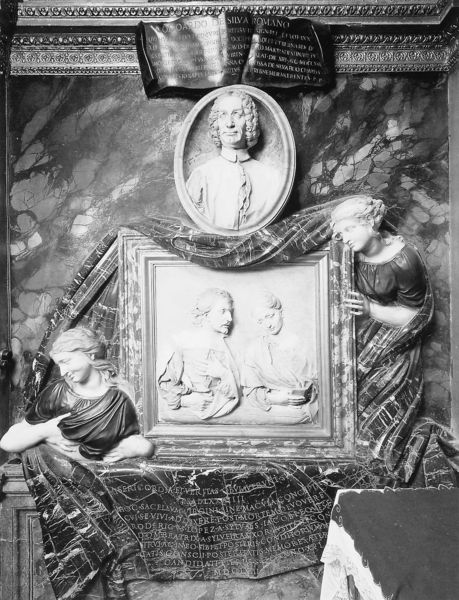
Titel: Denkmal für Rodrigo und Beatrice Lopez de Silva
Künstler: Giovanni Lorenzo Bernini
Standort: Rom, S. Isidoro (EU - I - Latium)
Schlagwörter: gemälde, mann, frauen, frau, kleid, marmor, schwarz, weiss, tuch, gesicht, kragen, rahmen, stein, bild, bildnis, herr, porträt, vorhang, stoff, familie, paar, brustbild, locken, kamin, oval, engel, relief, schrift, inschrift, büste, stuck, bildhauerei, foto, buch, medaillon, schwarzweiß, text, herrscher, altar, ranke, ehepaar, rasiert, grab, wandbild, mausoleum, grabmal, legende, epitaph, bidl, relieg, medalion, bas relief, relief familie, bad relief, a sculpture probably on marble, marie andjoseph at the center